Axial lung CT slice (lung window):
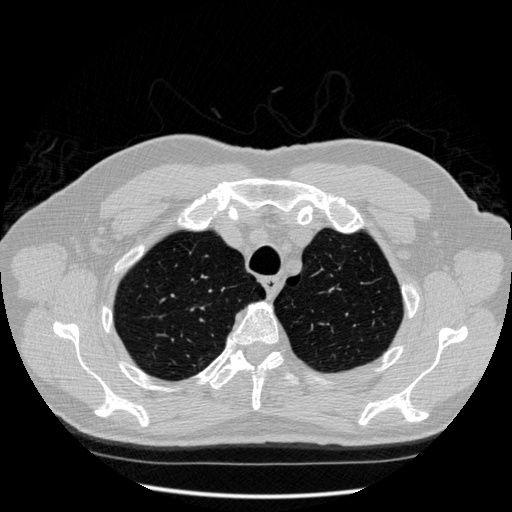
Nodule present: no